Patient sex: M
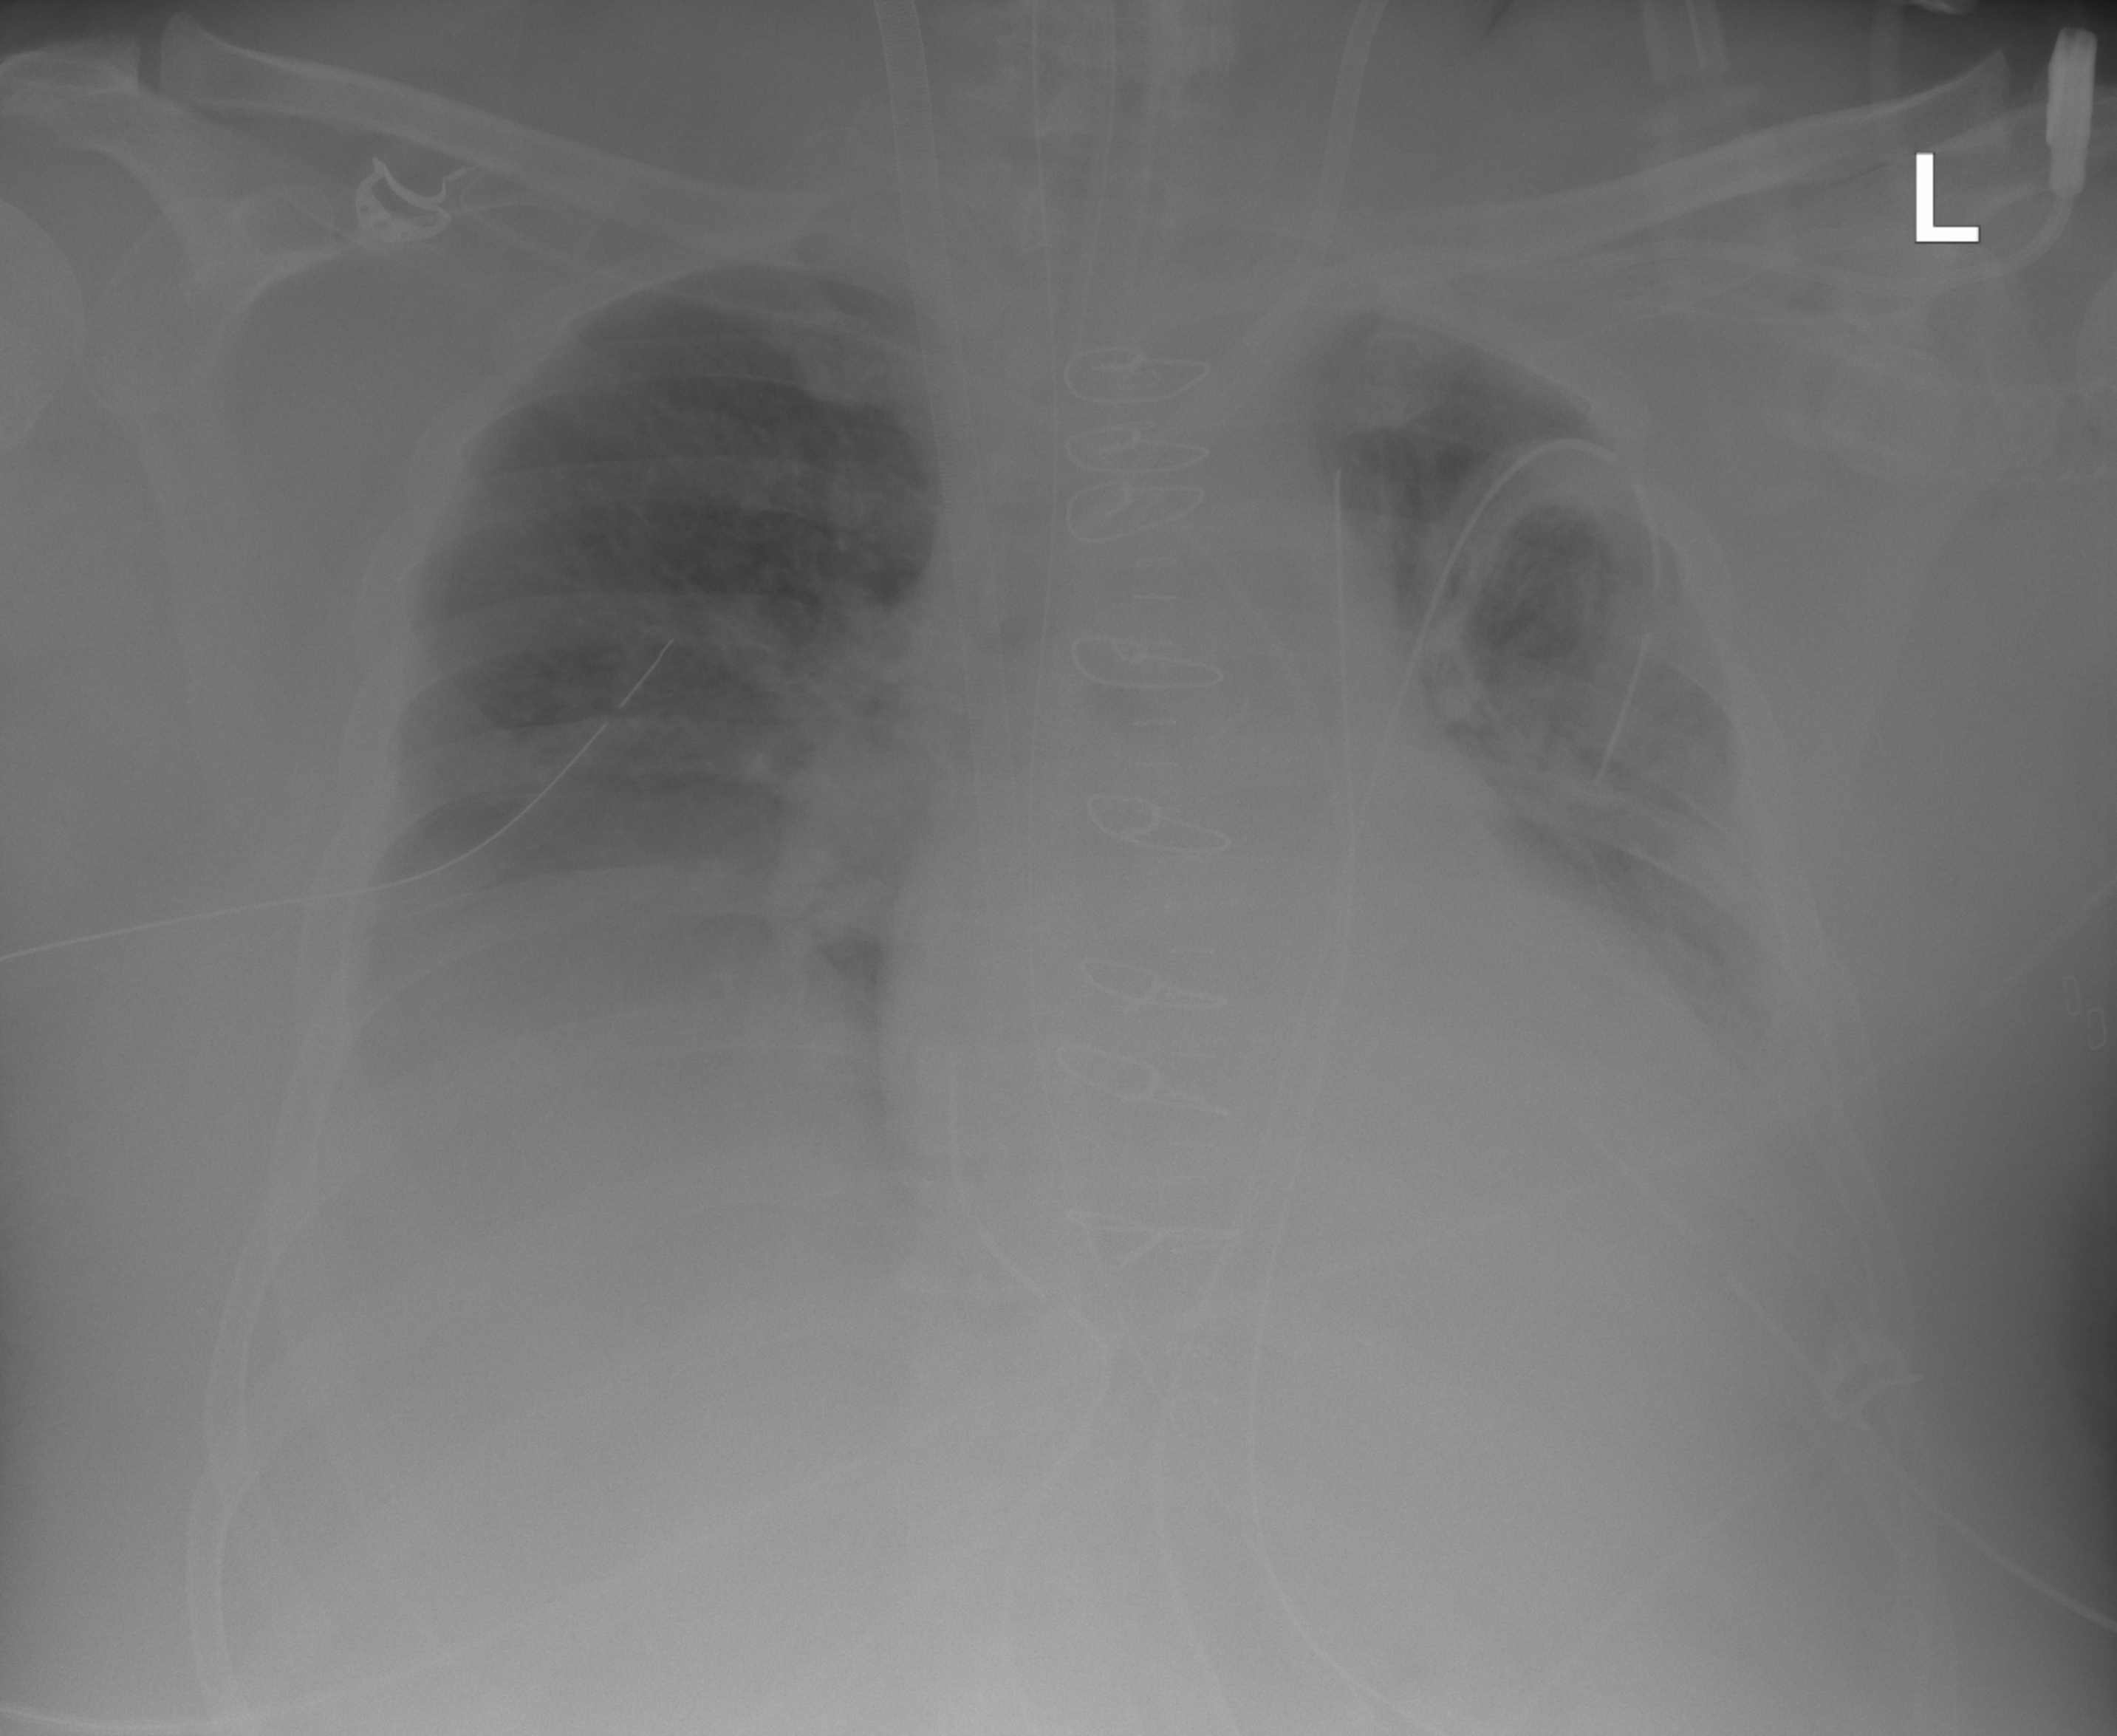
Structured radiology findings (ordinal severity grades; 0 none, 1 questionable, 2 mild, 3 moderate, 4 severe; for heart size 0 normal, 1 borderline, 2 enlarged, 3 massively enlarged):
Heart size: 2
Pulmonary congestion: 2
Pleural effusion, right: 2
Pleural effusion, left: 3
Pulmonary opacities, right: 0
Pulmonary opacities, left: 0
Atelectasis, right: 2
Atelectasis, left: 3